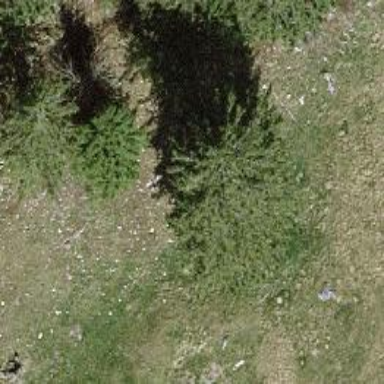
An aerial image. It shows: Beautiful tree in nature.